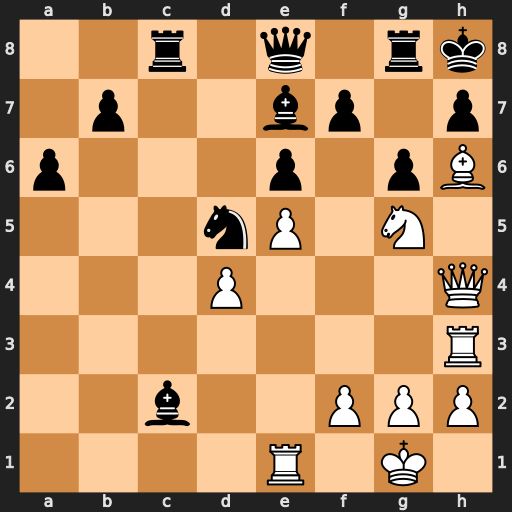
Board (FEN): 2r1q1rk/1p2bp1p/p3p1pB/3nP1N1/3P3Q/7R/2b2PPP/4R1K1
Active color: w
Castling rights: -
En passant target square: -
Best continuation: Bf8 h5 Qxh5+ gxh5 Rxh5+ Bh7 Rxh7#